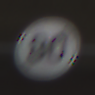
Verkehrszeichen: EndeGeschwindigkeit80
Umgebung: Roofed, Special
Tageszeit: Midday
Wetter: Overcast
Licht: Natural
Jahreszeit: NotSpecified
Kontrast: MediumContrast